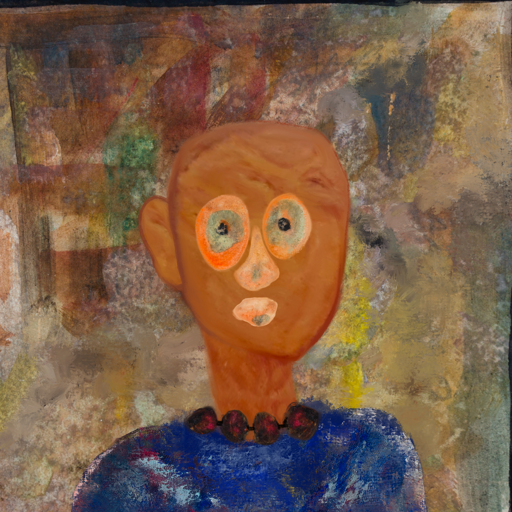
Background: Mosgoul, Head And Neck Front: Pious_Lady, Face Front: Childish, Bust: Irani, Hair Front: Blank, Head Accessory: Blank, Second Necklace: Blank, Necklace: Mosgoul, Baby: Blank